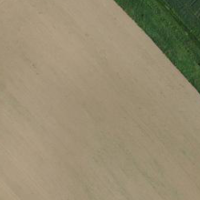
EUNIS habitat code: 52
Species observed at this site:
Lepus europaeus